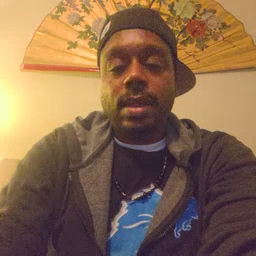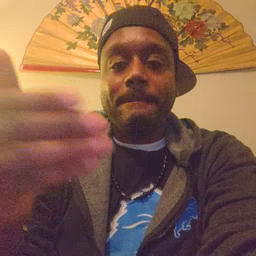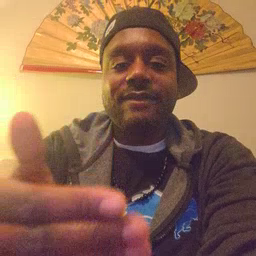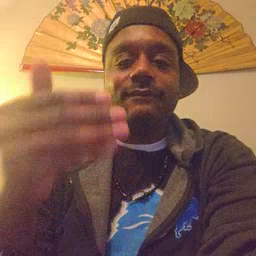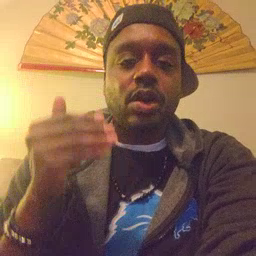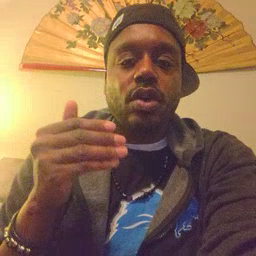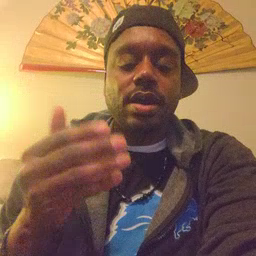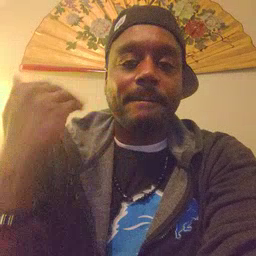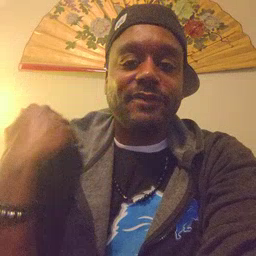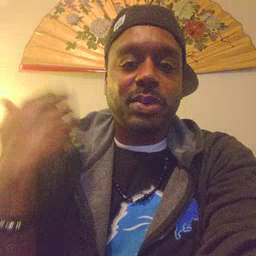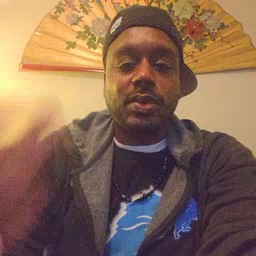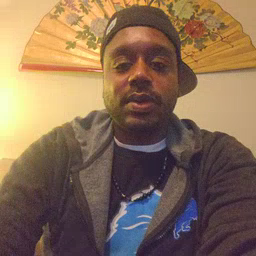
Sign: before